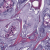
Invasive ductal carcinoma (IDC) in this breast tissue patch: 1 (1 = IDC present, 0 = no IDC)